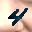
Label: 4